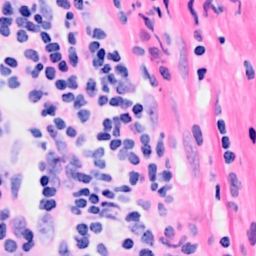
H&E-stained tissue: Breast